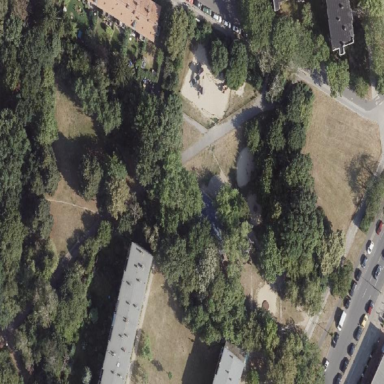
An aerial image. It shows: Lovely park for leisure and relaxation.